Question: I want to use some variant of "number" spinner, that will work with jQuery 2.x.
jQuery UI Spinner - <URL>
Examples on jsfiddle:
jQuery UI spinner with jQuery 1.9 - working perfectly
<URL>
jQuery UI spinner with jQuery 2.x - not working at all
<URL>
The code is the same at both, only difference is a new jQuery loaded at the second one
HTML:
'''
<p>
<label for="spinner">Select a value:</label>
<input id="spinner" name="value">
</p>
'''
JS:
'''
$(function() {
var spinner = $("#spinner").spinner();
});
'''
edit:
Just to be clear, by "number spinner", I don't mean a spinning icon, but something like this

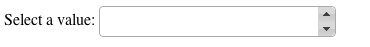
Answer: It's because you include jQuery core js after jQuery UI. Reverse the order and it should be fine
'''
jquery-1.10.2.min.js should be include before jquery-ui.js
'''
<URL>